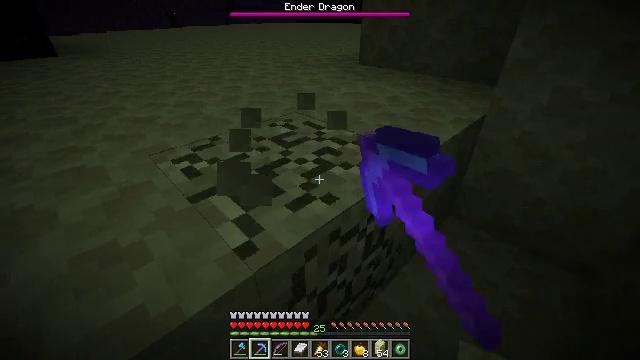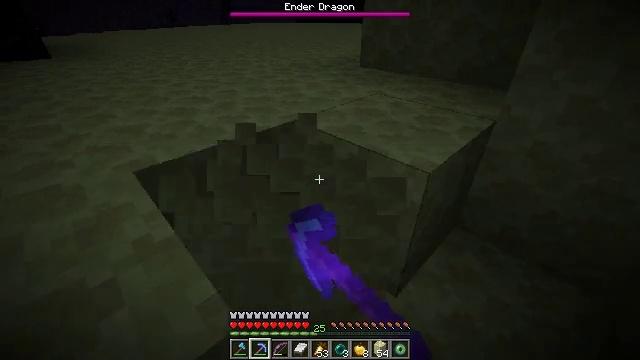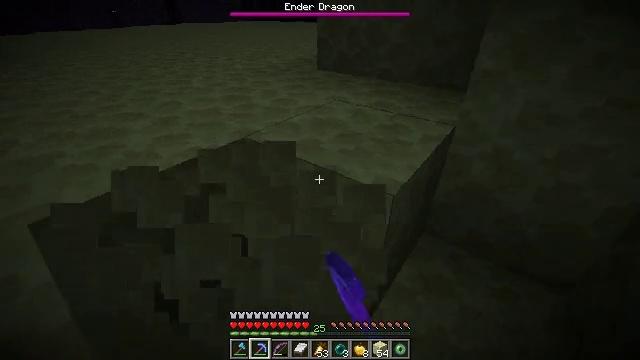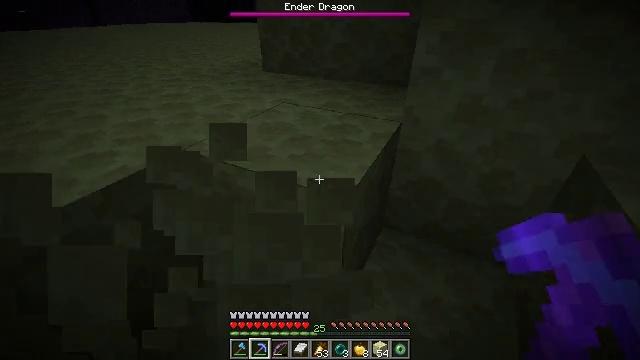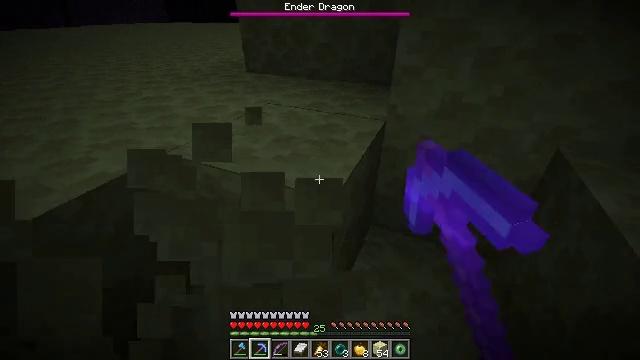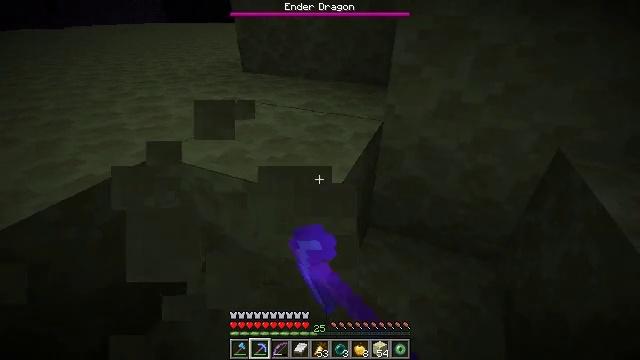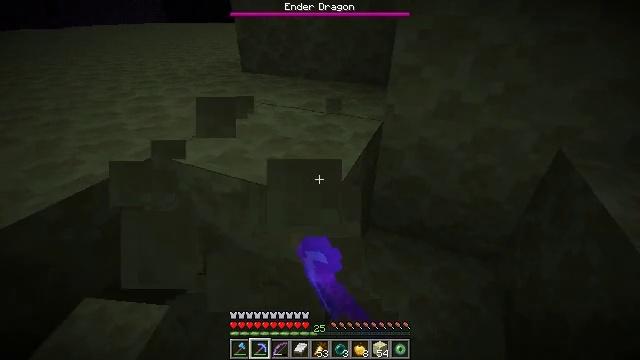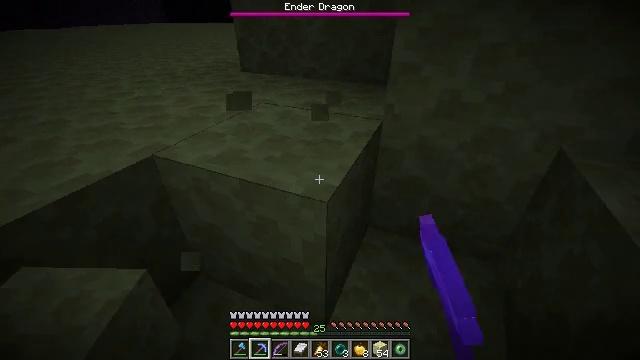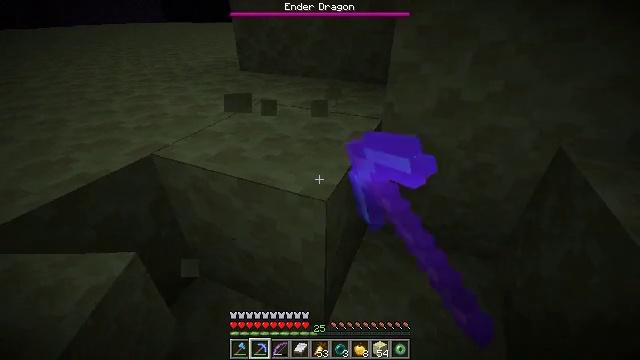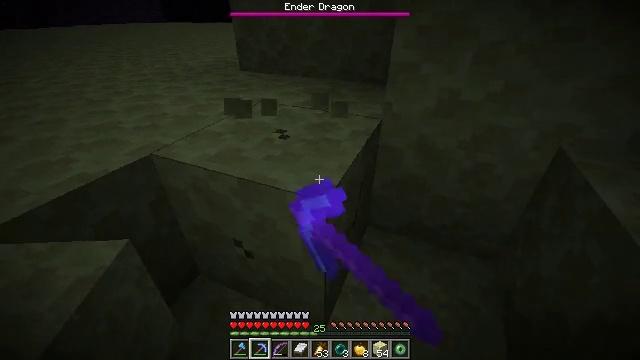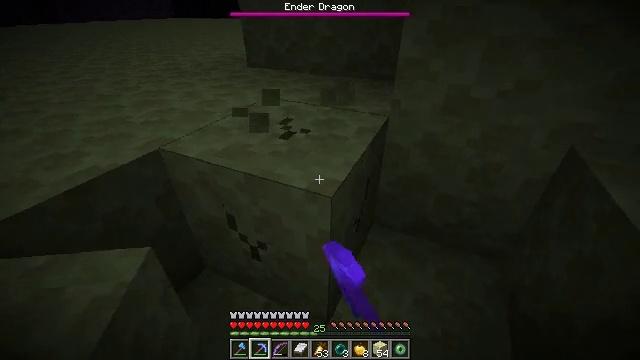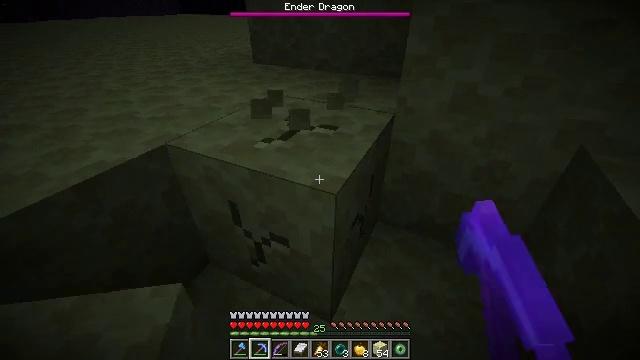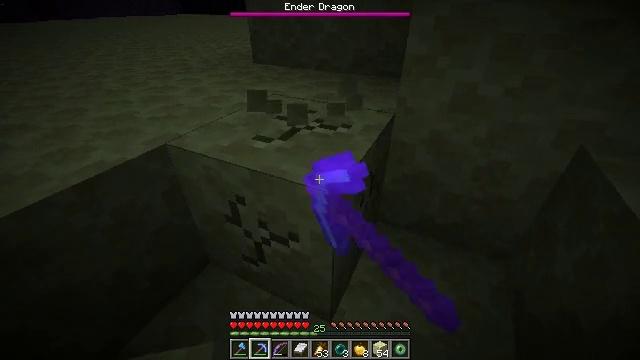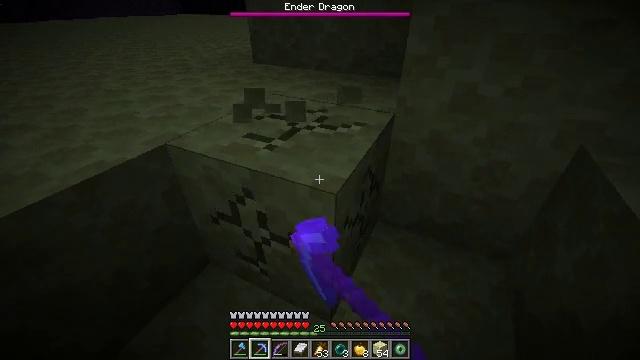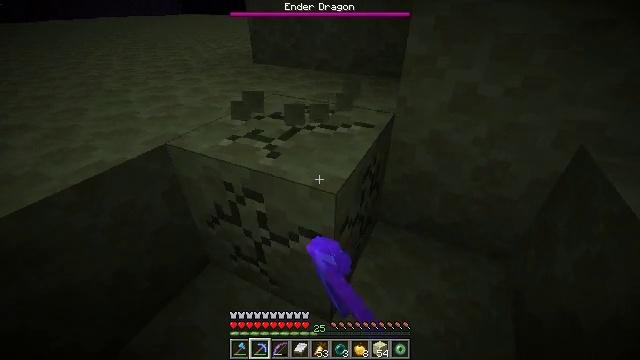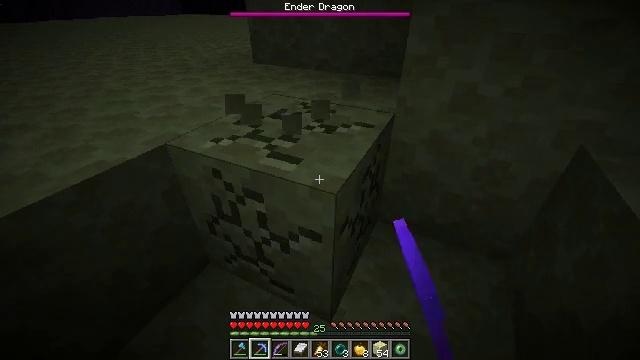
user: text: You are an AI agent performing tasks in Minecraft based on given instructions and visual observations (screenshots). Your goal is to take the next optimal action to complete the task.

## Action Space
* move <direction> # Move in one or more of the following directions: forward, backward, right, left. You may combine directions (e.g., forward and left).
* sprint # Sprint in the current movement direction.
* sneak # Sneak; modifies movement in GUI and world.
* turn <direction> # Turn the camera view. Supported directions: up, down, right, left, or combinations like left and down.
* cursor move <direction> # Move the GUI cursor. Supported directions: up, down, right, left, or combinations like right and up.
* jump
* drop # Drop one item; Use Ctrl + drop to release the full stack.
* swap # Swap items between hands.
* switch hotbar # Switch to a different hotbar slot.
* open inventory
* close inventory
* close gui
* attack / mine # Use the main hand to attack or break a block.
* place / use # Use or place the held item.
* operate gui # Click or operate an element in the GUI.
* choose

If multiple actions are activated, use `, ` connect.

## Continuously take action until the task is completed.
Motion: motion action
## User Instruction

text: Dig the end stone for building materials.
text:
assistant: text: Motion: move forward, attack / mine
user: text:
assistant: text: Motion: move forward, turn right, attack / mine
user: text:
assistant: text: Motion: turn right, attack / mine
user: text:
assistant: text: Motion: turn right, attack / mine
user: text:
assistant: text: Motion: attack / mine
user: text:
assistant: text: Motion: attack / mine
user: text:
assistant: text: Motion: attack / mine
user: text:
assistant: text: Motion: attack / mine
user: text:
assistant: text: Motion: attack / mine
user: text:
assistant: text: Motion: turn left, attack / mine
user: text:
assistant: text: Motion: turn left, attack / mine
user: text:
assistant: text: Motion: attack / mine
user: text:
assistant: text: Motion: attack / mine
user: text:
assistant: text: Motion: attack / mine
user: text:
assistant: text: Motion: attack / mine
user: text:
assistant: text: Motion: attack / mine
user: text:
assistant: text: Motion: attack / mine
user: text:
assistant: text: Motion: attack / mine
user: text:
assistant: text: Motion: move forward, attack / mine
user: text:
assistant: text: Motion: move forward, turn left and up, attack / mine
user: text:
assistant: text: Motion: move forward, turn left and up, attack / mine
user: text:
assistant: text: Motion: turn left, attack / mine
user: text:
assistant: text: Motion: attack / mine
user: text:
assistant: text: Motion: attack / mine
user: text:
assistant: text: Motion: attack / mine
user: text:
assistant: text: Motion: attack / mine
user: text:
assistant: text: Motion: turn left and down, attack / mine
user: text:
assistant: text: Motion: turn left, attack / mine
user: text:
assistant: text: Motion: attack / mine
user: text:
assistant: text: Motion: attack / mine